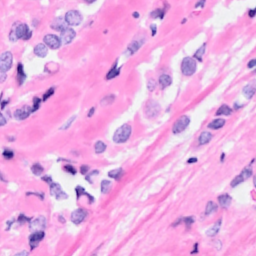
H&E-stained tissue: Breast